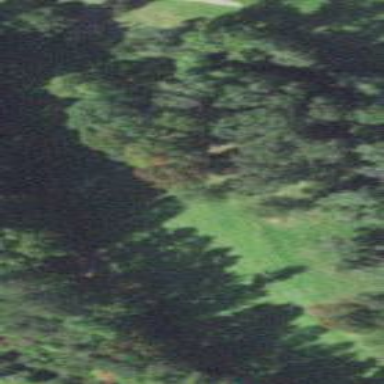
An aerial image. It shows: Golf fairway surrounded by grass.